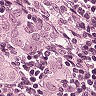
Metastatic tissue present: yes